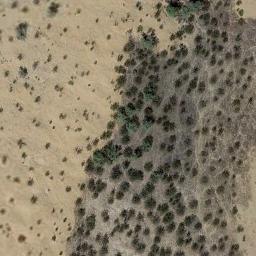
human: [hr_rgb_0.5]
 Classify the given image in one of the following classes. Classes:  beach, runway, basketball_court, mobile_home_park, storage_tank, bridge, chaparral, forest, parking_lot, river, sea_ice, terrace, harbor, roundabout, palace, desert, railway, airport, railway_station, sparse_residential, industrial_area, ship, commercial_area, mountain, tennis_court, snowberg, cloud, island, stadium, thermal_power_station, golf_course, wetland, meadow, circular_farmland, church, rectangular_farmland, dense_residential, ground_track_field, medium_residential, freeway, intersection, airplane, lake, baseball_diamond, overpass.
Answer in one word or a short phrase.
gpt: chaparral